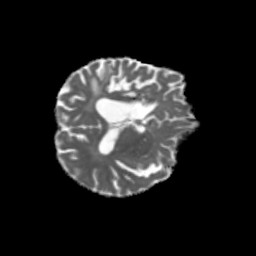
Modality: MD
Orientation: axial
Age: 70
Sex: male
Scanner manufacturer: siemens
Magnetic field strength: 3 T
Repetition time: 5.47 s
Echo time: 0.0854 s